Aerial crown-view tile of a tropical tree (Barro Colorado Island, Panama), acquired 20250217:
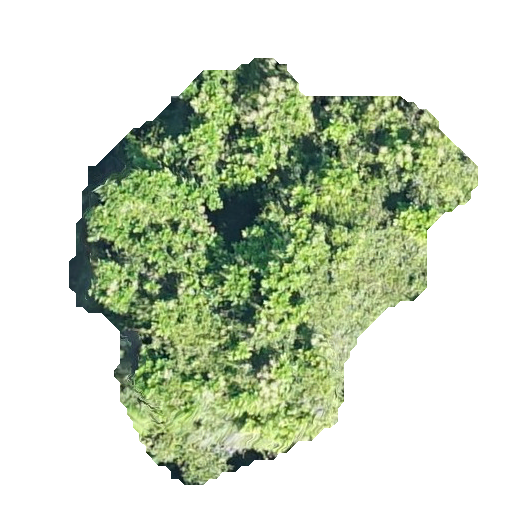
Species: Anacardium excelsum
GBIF accepted scientific name: Anacardium excelsum
Crown area: 160.34 m²